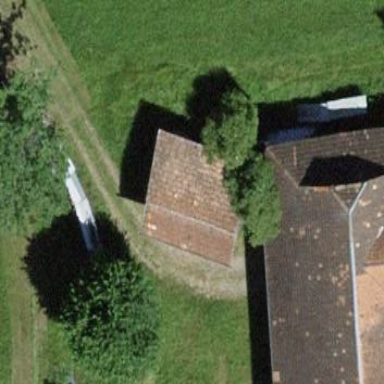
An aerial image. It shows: Farm auxiliary building.